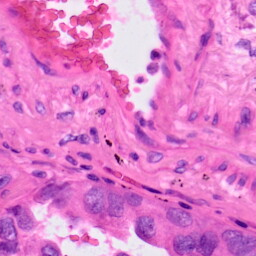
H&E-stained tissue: Lung